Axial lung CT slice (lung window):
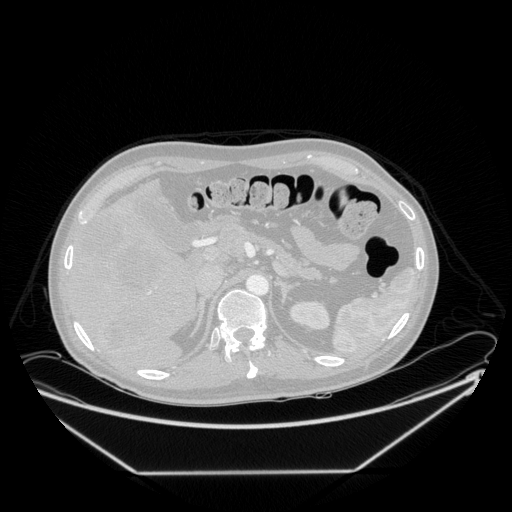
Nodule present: no